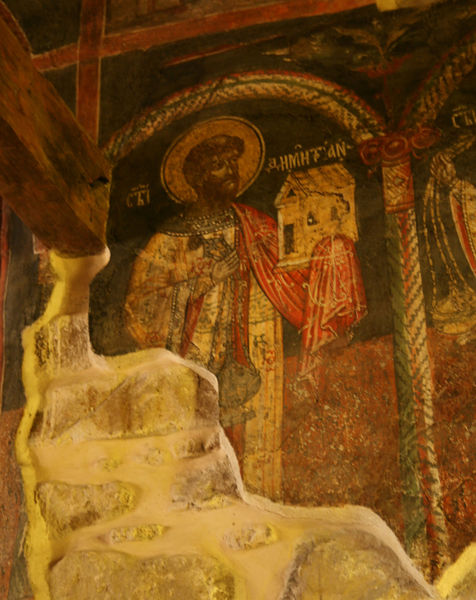
Titel: Petrus und Paulus Kirche Innenraum
Standort:  (EU - Bulgarien); Veliko Tirnovo (EU - Bulgarien)
Schlagwörter: gemälde, hand, mann, umhang, weiß, braun, holz, orange, säule, säulen, haus, rot, tuch, ornament, bart, wand, falten, stein, bild, kirche, gold, mantel, stehend, schrift, bogen, russland, ziegel, inschrift, ornamente, wandgemälde, wandmalerei, balken, faltenwurf, kapitell, fragment, kaputt, heiligenschein, putz, nimbus, jesus, christlich, toga, zerstört, heiliger, fresko, wandbild, fresco, tonsur, mandorla, beschädigt, kyrillisch, orthodox, fesko, kirchenbild, natursteinmauer, grpün, heiliegnschein, gemilde